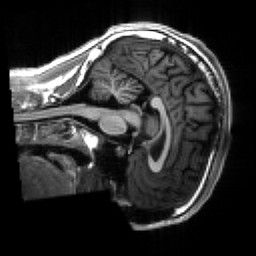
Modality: T1w
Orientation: sagittal
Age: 18
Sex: male
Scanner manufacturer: siemens
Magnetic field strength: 3 T
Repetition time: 2.3 s
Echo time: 0.00266 s